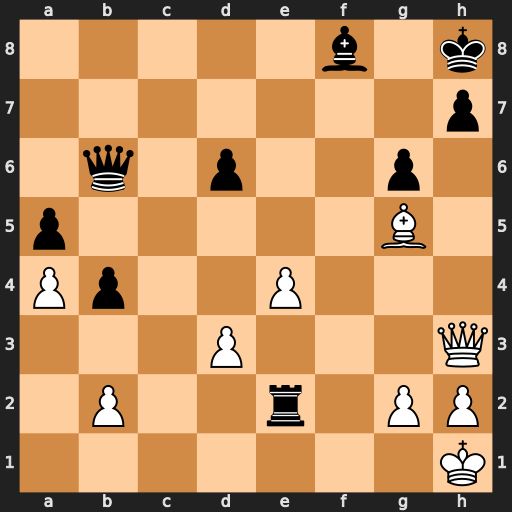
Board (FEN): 5b1k/7p/1q1p2p1/p5B1/Pp2P3/3P3Q/1P2r1PP/7K
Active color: w
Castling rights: -
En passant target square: -
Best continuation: Bf6+ Bg7 Qc8+ Qd8 Qxd8#